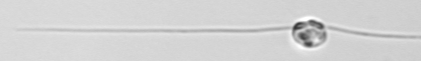
Label: Chaetoceros_danicus